Field crop: maize
Growth stage: 2
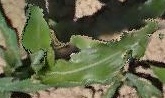
Species: maize